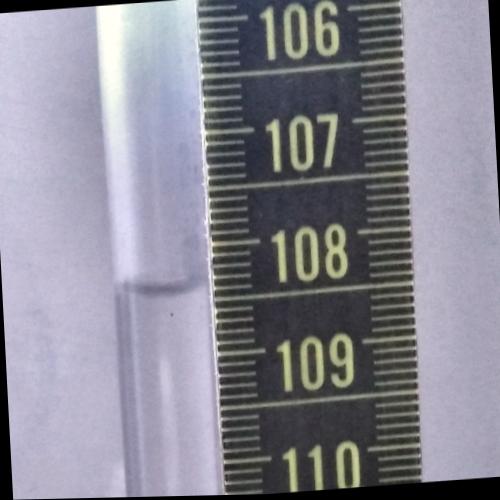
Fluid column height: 108.4 cm